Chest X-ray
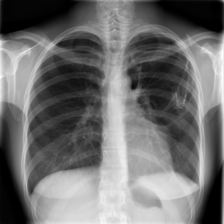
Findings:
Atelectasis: negative
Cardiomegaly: negative
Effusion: negative
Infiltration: negative
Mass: negative
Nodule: negative
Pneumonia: negative
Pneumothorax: negative
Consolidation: negative
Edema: negative
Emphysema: negative
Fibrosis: negative
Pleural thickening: negative
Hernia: negative